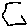
Label: hexagon